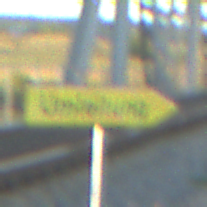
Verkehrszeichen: UmleitungswegweiserRechtsweisend
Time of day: SunriseSunset
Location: Outdoor (RoadRail)
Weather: Clear
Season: NotSpecified
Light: Natural